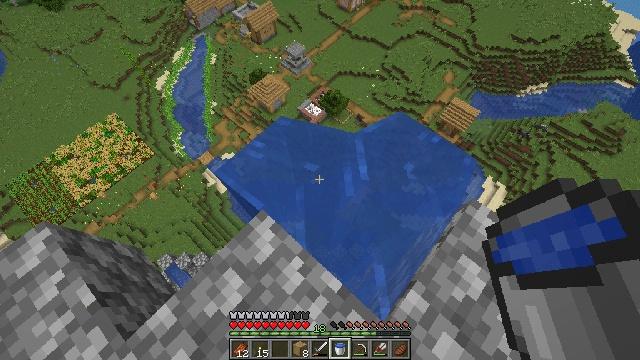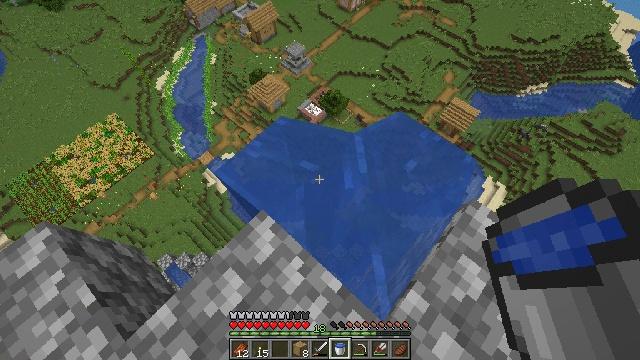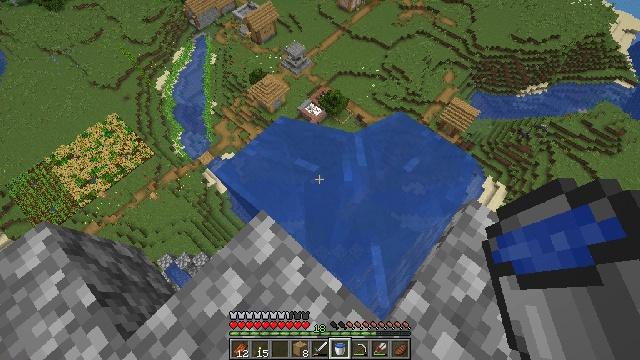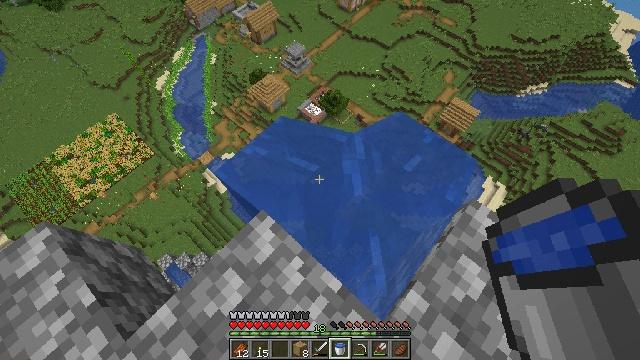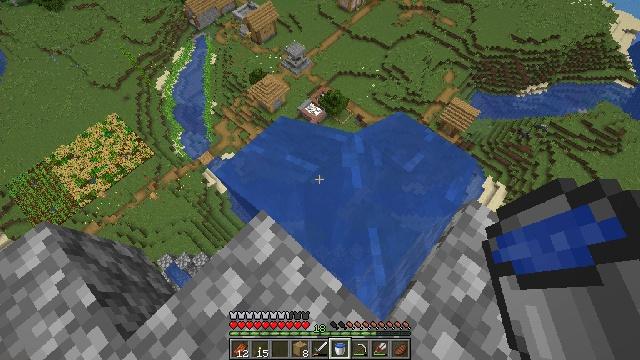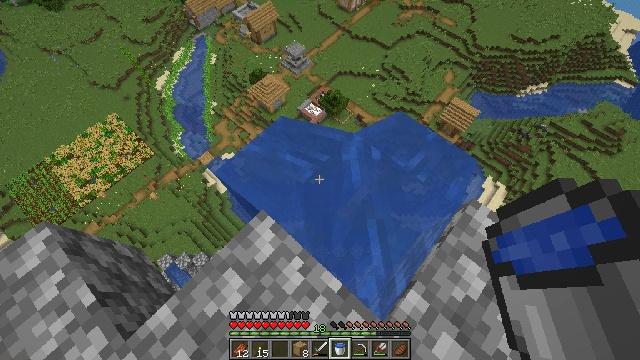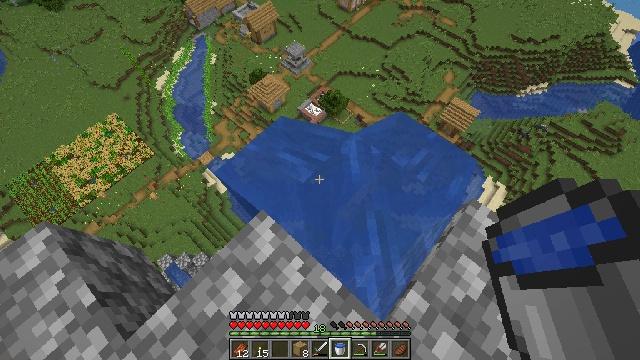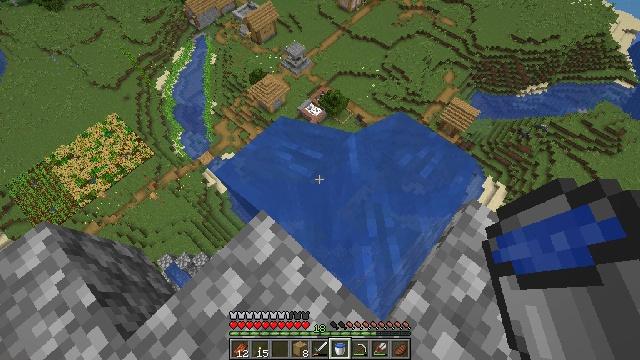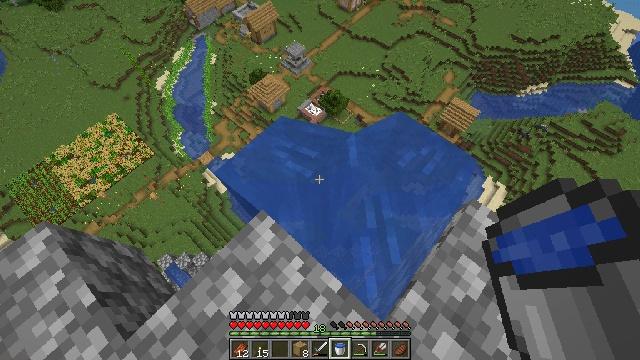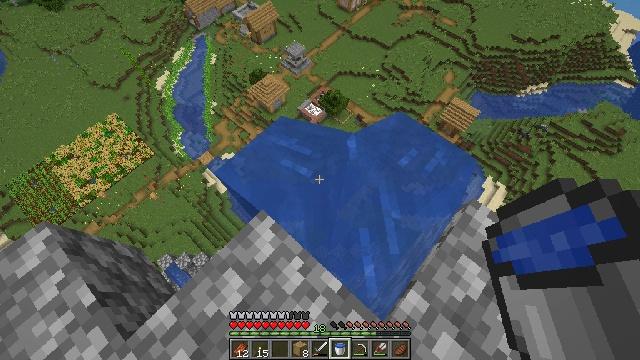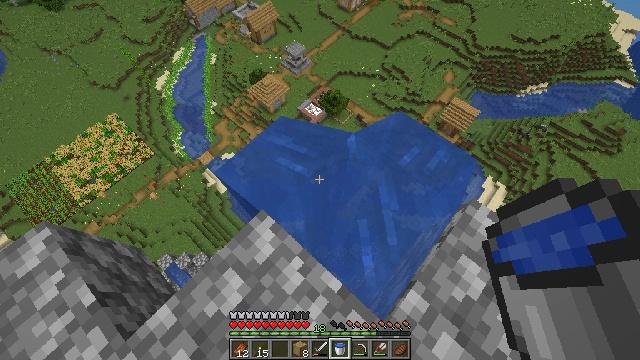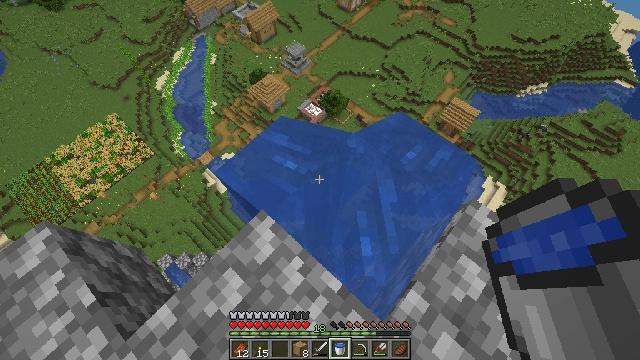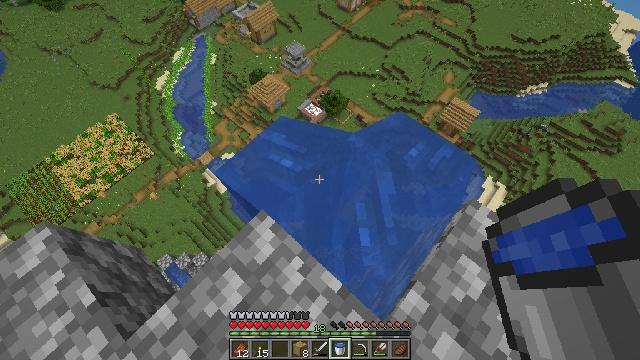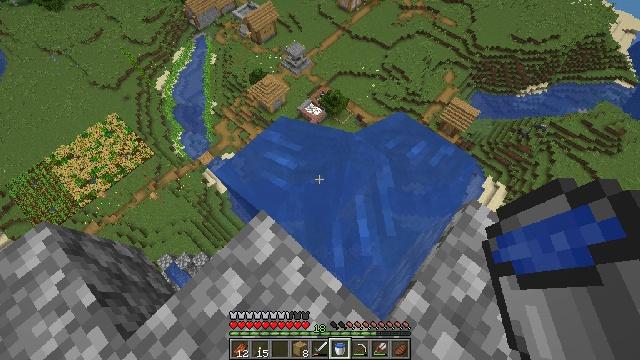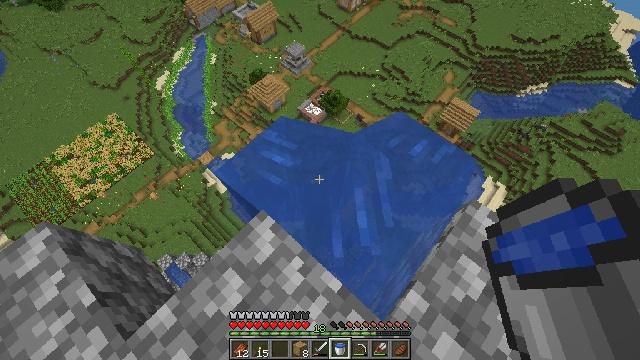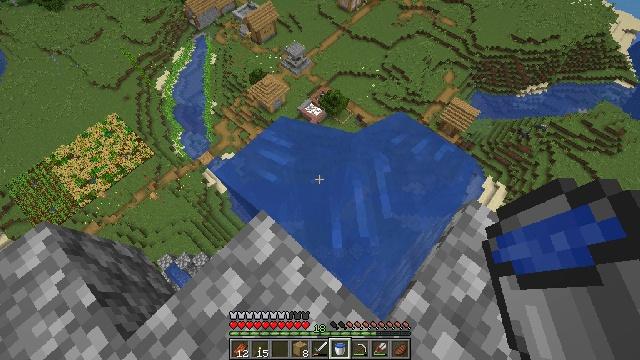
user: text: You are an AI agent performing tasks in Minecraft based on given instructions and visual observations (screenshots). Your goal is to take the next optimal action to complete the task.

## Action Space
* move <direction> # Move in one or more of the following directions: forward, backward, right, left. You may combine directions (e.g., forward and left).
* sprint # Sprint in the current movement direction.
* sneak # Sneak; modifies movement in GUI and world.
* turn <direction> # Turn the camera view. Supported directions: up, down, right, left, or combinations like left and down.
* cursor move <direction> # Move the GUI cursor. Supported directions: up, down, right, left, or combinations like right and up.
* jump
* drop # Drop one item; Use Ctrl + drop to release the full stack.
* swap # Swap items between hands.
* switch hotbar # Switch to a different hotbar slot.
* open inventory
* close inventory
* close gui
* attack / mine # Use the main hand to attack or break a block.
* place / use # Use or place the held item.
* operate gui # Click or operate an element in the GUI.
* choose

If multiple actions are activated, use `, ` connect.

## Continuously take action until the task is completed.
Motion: motion action
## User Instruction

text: Use raw beef and coal to make cooked beef.
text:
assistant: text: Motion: no_op
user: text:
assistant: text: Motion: no_op
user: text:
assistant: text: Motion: no_op
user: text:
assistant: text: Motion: no_op
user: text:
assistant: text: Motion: no_op
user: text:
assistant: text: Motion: no_op
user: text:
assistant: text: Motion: no_op
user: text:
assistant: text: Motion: no_op
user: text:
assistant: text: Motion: no_op
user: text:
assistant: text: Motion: no_op
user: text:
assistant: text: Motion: no_op
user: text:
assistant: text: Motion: no_op
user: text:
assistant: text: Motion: no_op
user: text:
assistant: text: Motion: no_op
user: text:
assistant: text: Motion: no_op
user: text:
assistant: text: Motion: no_op
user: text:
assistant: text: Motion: no_op
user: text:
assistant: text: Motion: no_op
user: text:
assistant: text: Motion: no_op
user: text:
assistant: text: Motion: no_op
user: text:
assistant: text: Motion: no_op
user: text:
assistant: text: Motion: no_op
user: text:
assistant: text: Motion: no_op
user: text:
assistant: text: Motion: no_op
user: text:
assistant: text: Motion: no_op
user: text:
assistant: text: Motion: no_op
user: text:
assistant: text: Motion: no_op
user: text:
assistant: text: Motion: no_op
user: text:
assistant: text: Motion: no_op
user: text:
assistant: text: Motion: no_op